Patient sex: M
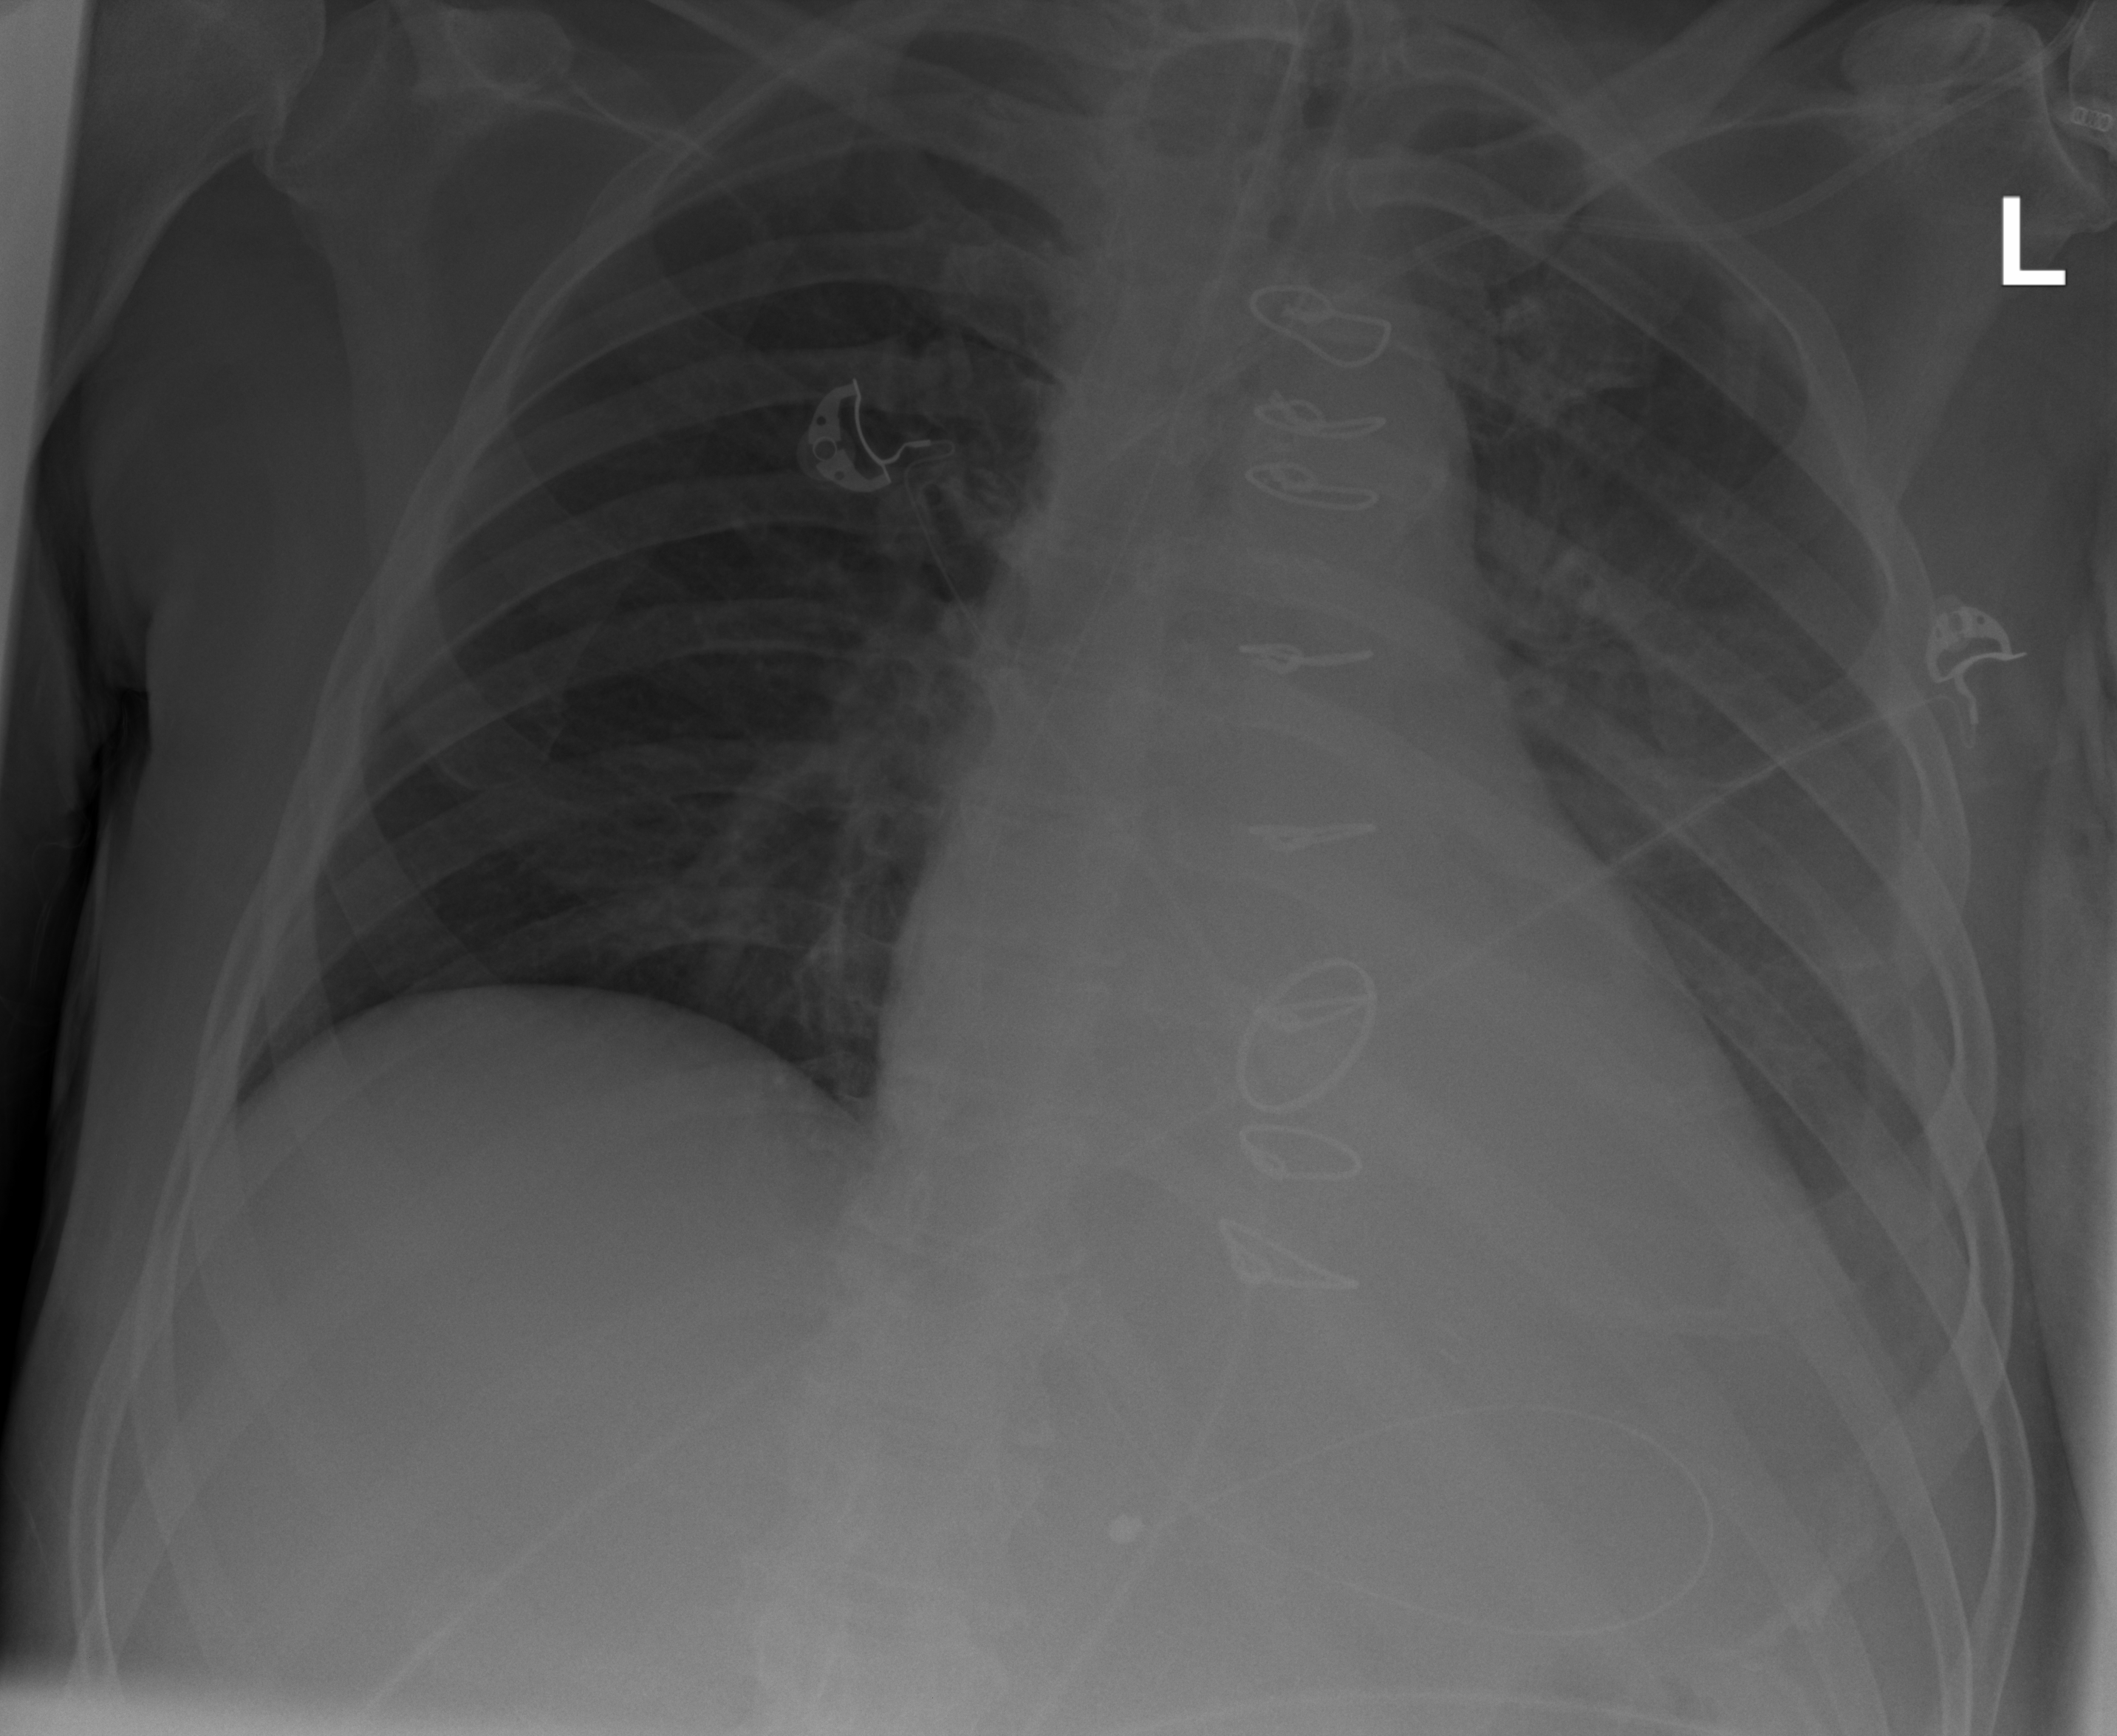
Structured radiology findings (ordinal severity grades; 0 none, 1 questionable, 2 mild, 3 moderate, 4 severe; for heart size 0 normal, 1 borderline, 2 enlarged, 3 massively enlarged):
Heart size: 1
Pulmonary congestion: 0
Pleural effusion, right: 0
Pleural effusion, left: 2
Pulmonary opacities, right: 0
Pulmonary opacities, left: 0
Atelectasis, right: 0
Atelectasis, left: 2